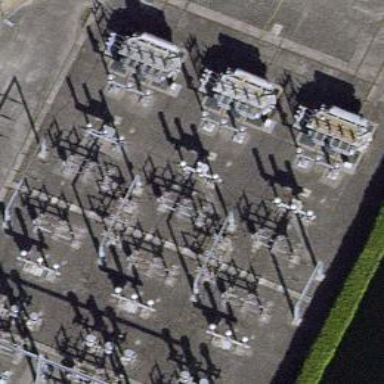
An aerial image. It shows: Power line with three cables in bay configuration.